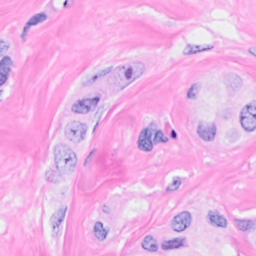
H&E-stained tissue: Breast